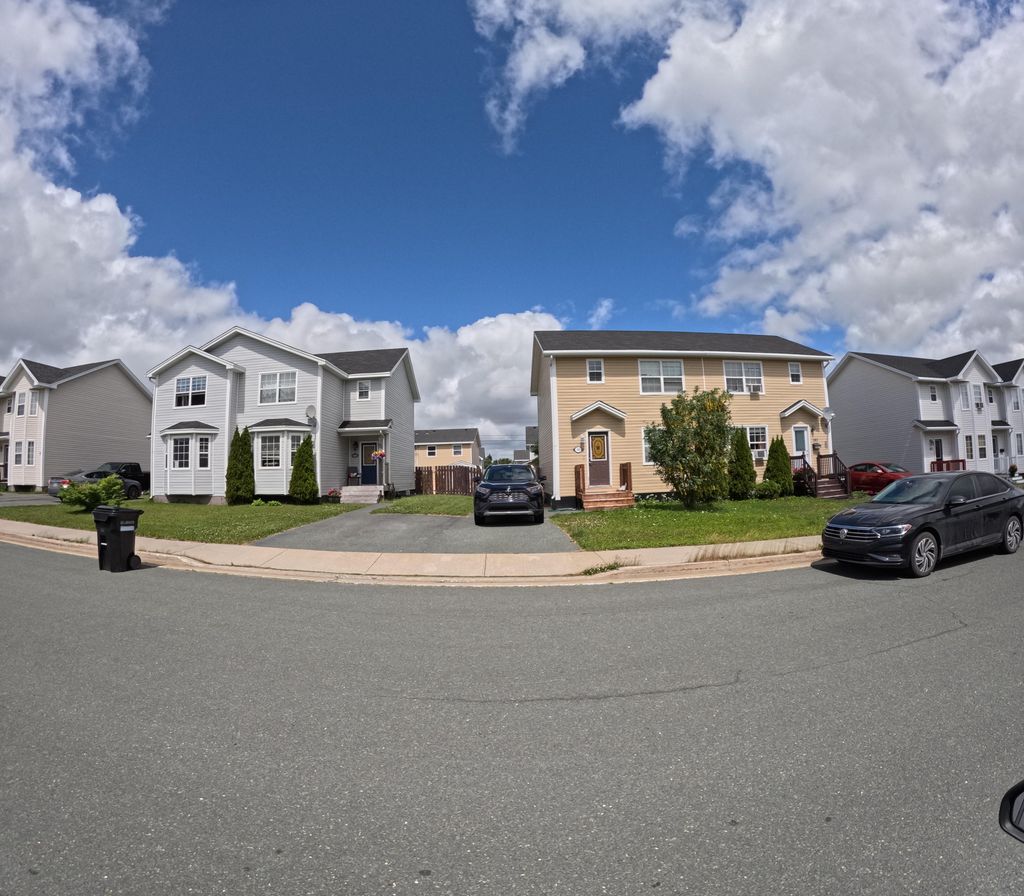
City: st_johns